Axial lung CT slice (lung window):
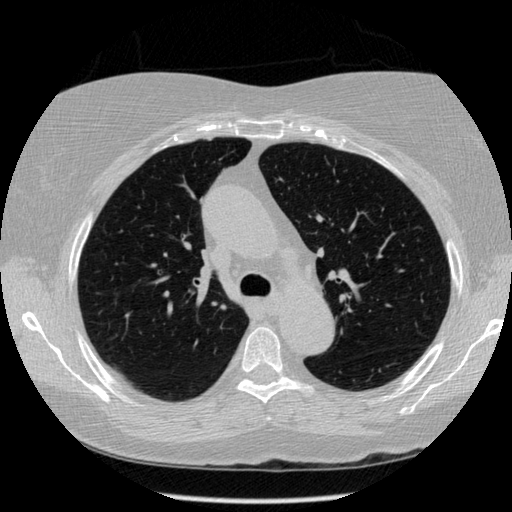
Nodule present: no